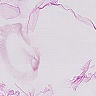
Metastatic tissue present: no